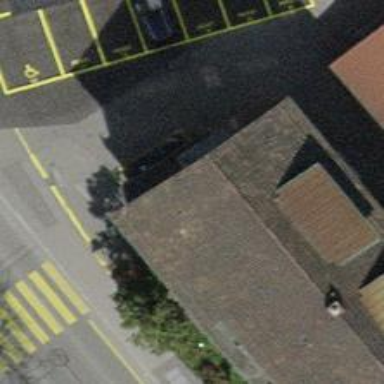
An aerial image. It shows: Driving school.